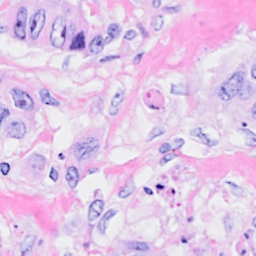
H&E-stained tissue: Breast